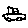
Label: car